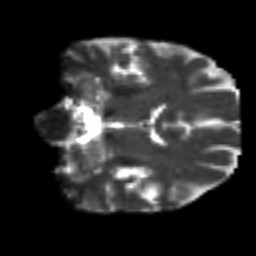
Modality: T2w
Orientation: coronal
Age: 52
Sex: male
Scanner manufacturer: siemens
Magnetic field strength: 3 T
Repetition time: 7.3 s
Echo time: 0.087 s